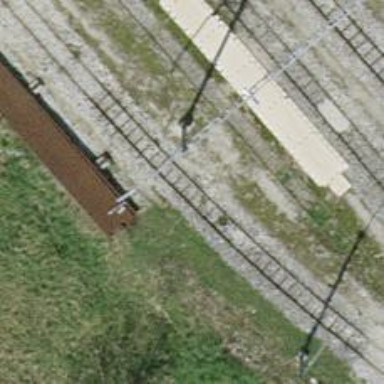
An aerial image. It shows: Narrow-gauge railway service yard with 1 track. The railway is electrified with contact line.